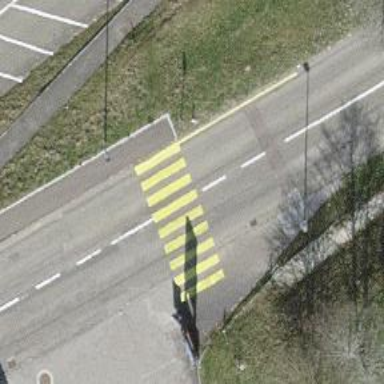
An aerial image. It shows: Zebra crossing on the road.